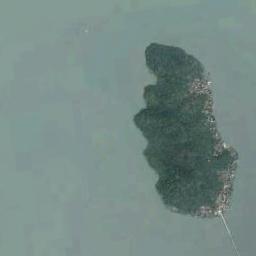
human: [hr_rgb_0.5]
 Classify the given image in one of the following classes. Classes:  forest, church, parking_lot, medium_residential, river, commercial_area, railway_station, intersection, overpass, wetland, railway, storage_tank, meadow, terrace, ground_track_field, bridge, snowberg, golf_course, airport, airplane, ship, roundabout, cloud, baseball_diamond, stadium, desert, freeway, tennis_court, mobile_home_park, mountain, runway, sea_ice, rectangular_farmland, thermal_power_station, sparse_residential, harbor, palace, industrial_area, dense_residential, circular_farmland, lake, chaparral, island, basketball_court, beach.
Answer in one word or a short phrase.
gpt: island